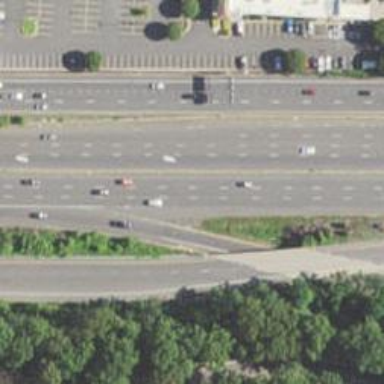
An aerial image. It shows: Expressway with asphalt surface and classified as primary highway.